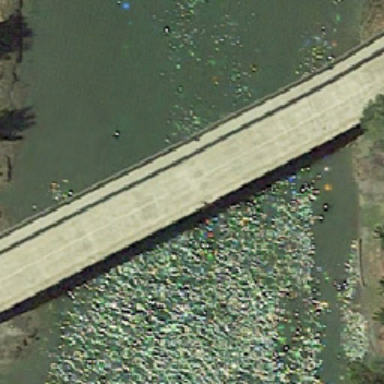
The bridge is on the clear water by the river .